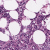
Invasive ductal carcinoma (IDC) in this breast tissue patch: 1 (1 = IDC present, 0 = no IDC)